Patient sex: M
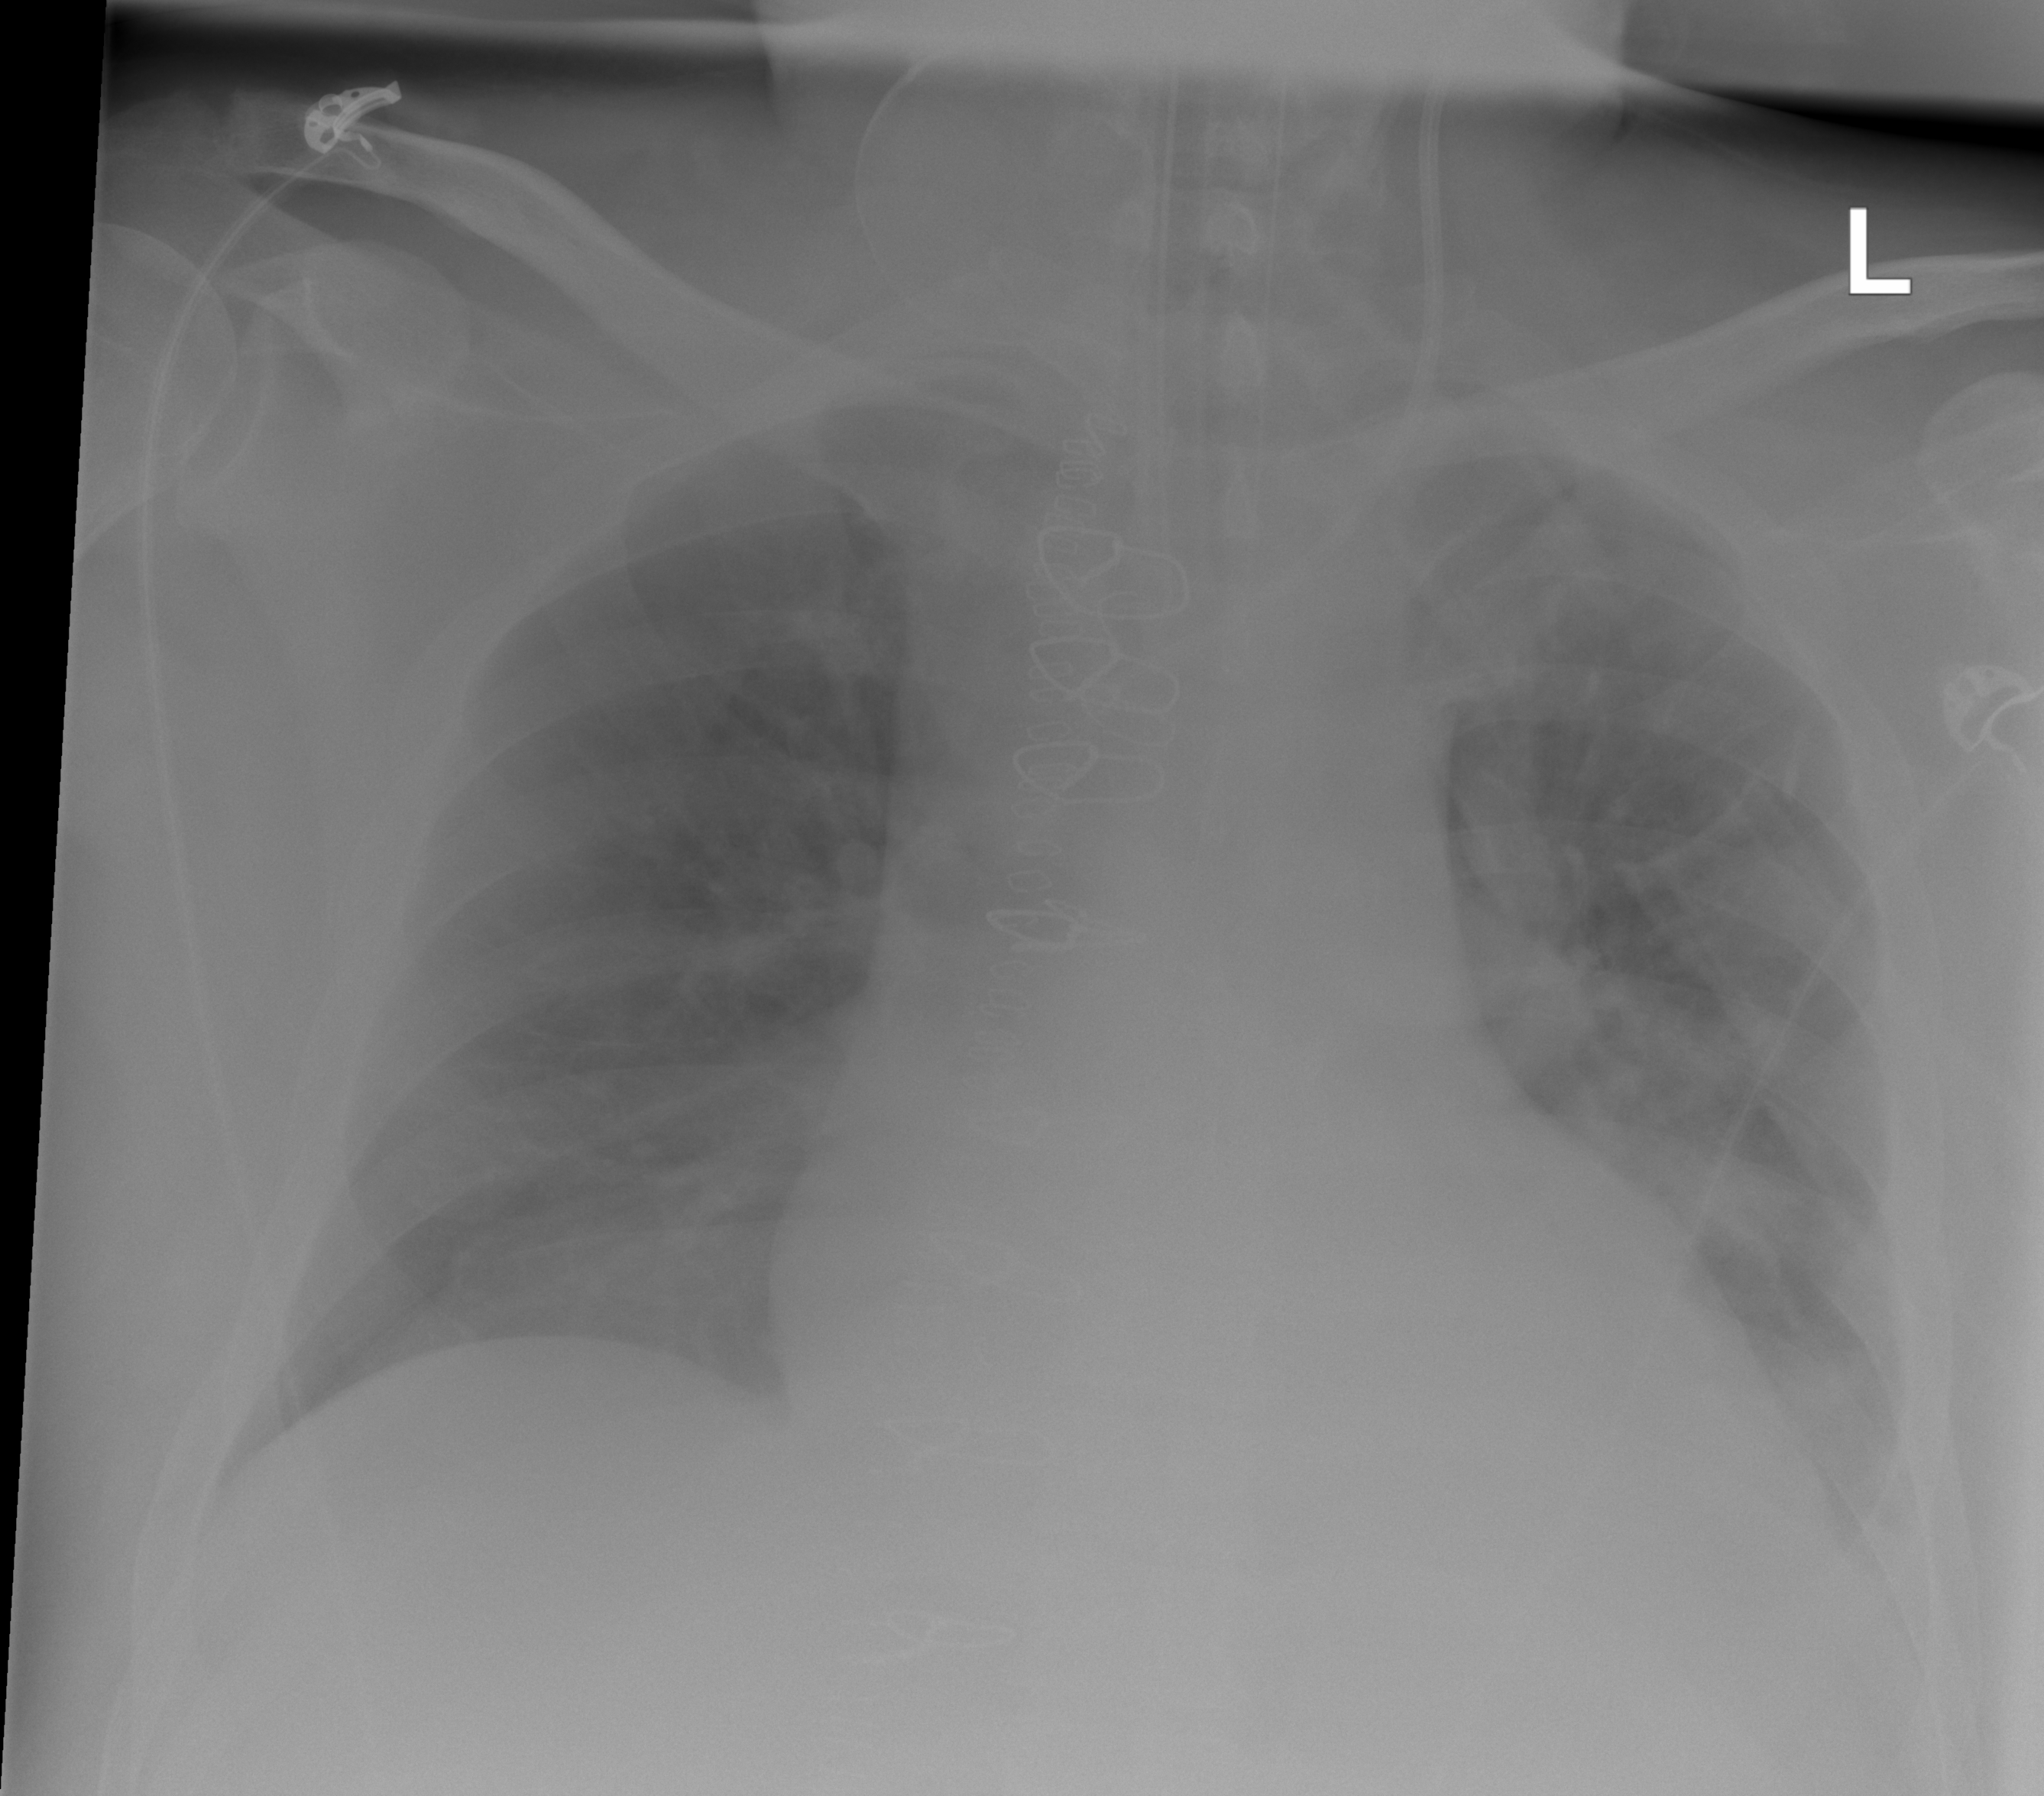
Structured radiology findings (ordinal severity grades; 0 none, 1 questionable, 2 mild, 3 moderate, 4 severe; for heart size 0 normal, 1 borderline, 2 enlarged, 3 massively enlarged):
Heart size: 2
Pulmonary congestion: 2
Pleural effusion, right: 0
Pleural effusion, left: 2
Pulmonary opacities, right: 0
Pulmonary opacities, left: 2
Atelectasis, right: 0
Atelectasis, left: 2